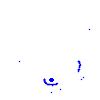
Particle: pion